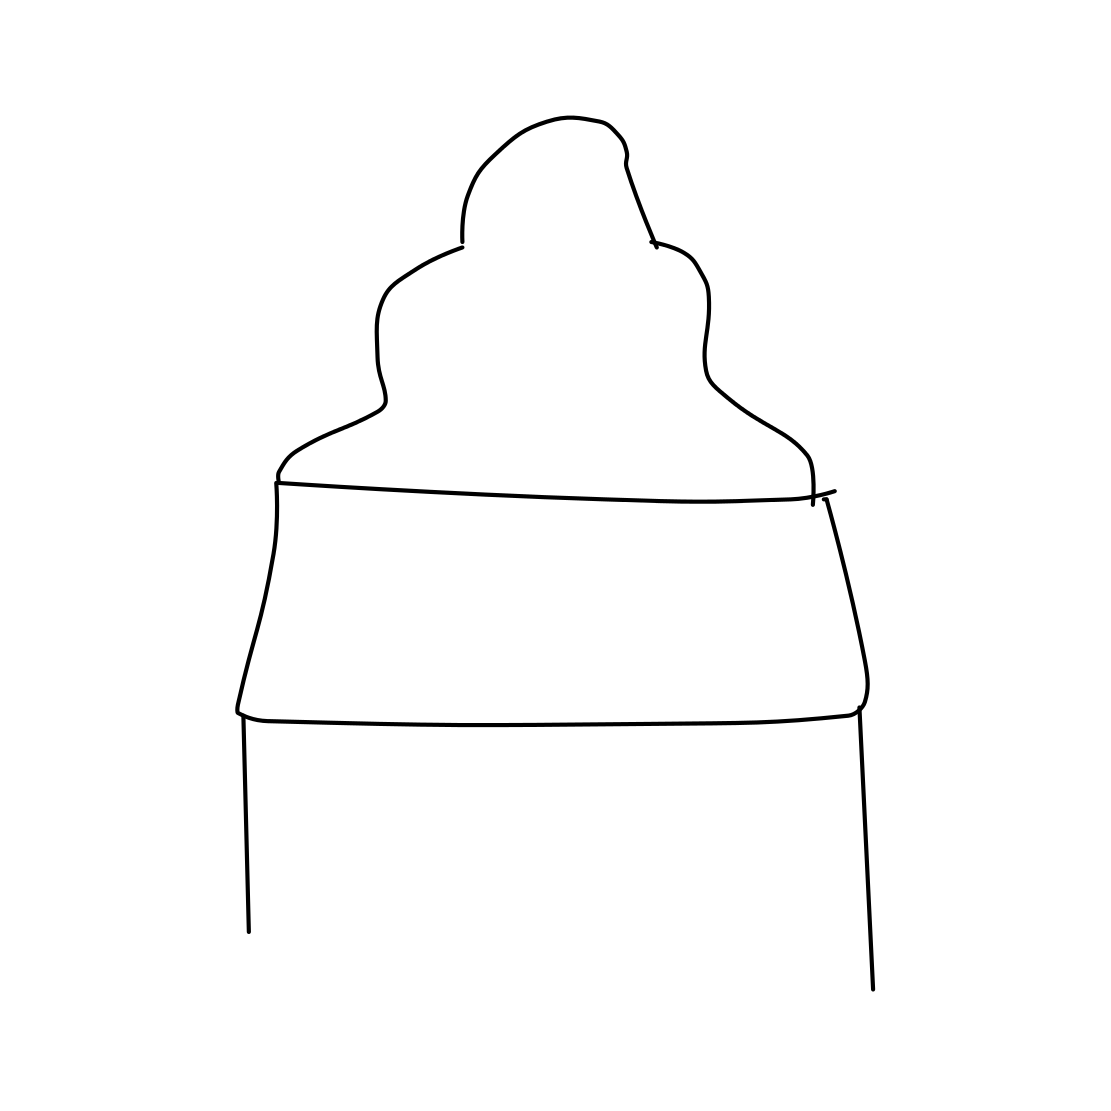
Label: armchair